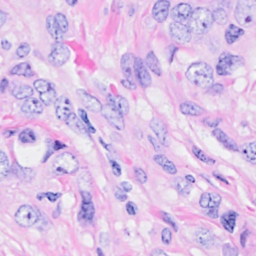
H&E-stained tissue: Breast